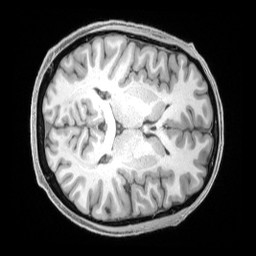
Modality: T1w
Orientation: axial
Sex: male
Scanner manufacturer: siemens
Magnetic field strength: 3 T
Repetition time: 2.4 s
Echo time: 0.00222 s